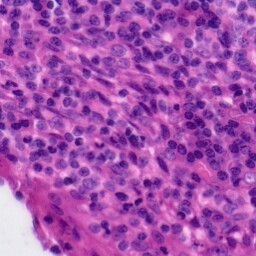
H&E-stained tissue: Tonsil